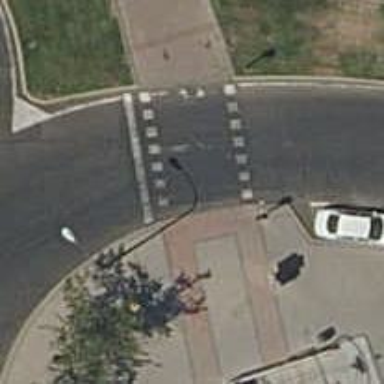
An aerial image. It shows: Crossing with traffic signals. It is zebra crossing.